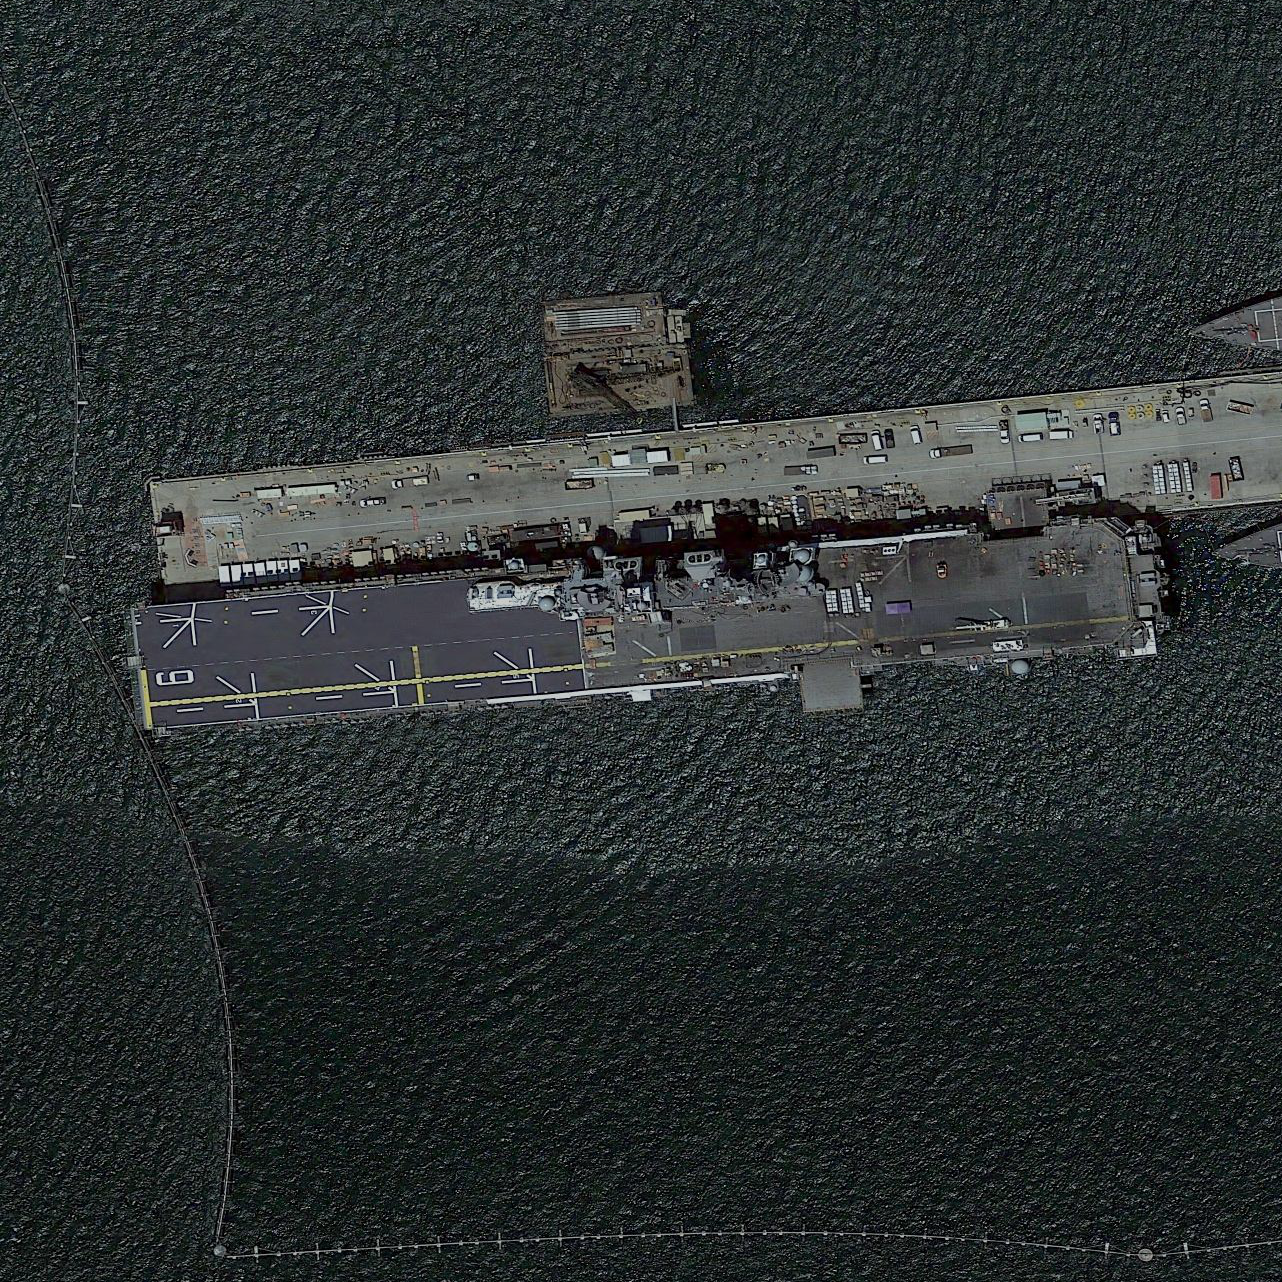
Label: assault